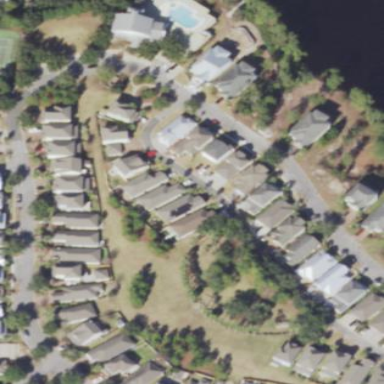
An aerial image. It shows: Single-family residential area.